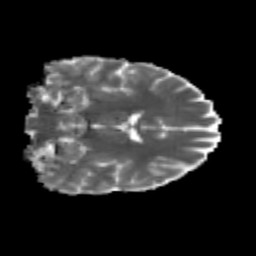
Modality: MD
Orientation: coronal
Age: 24
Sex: male
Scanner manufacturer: siemens
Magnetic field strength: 3 T
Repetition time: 3.5 s
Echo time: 0.125 s